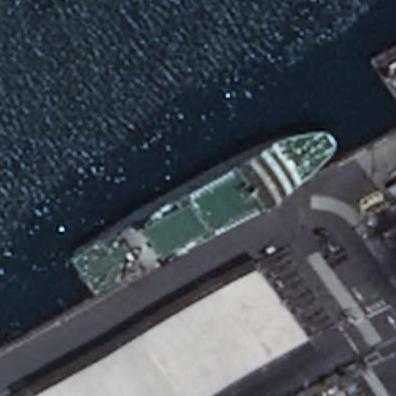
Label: Megayacht